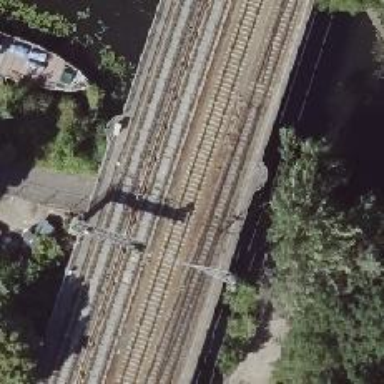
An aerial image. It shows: Viaduct bridge for electrified railway with contact line. The railway uses ballastless track system.